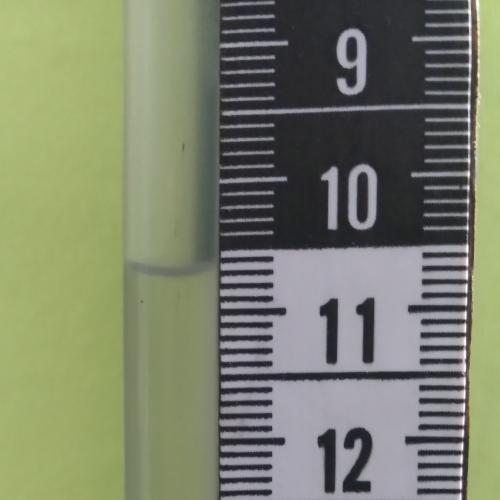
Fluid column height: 10.7 cm